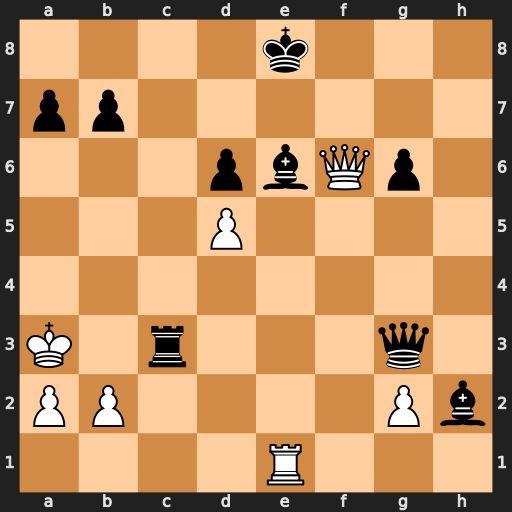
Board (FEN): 4k3/pp6/3pbQp1/3P4/8/K1r3q1/PP4Pb/4R3
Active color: w
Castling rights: -
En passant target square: -
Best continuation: Qxc3 Qxc3+ bxc3 Be5 dxe6